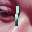
Label: 1